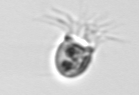
Label: Balanion